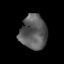
Tissue: prostate
Cell type: T cells
Senescence score: 0.3203
Nuclear area (px): 903
Mean DAPI intensity: 91.409